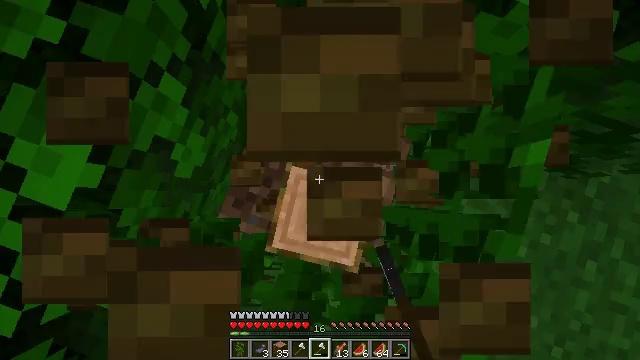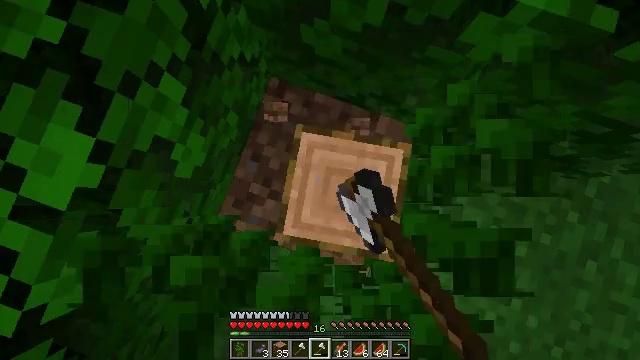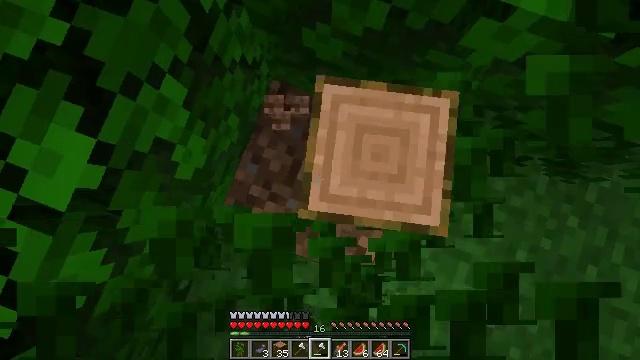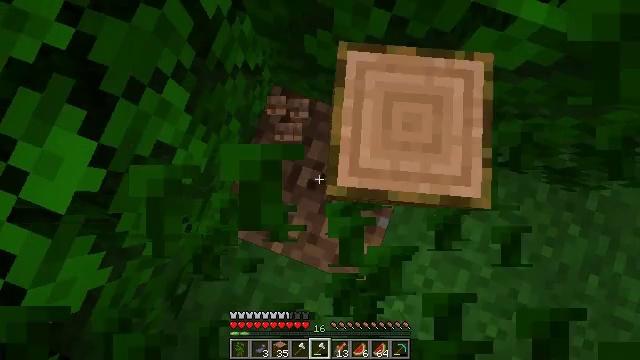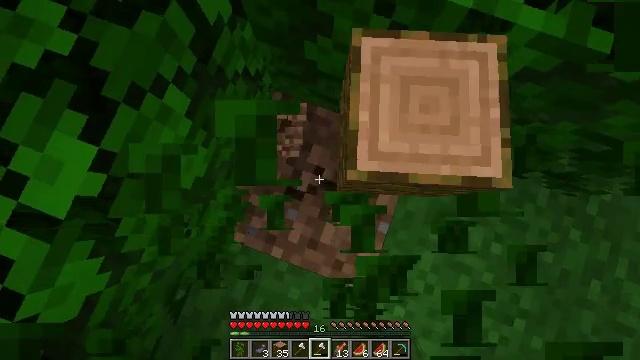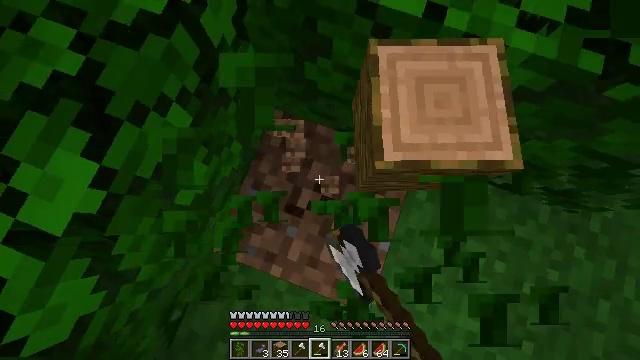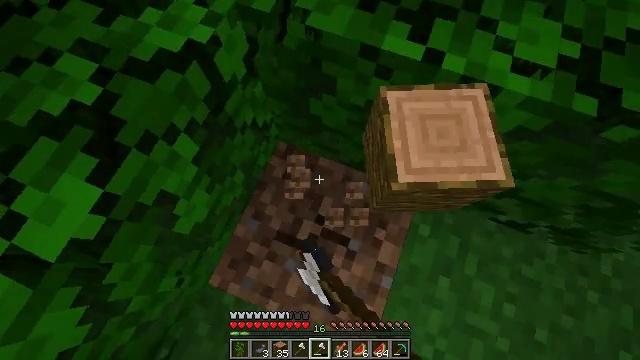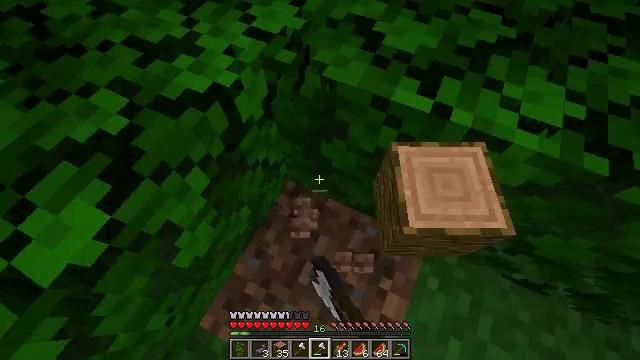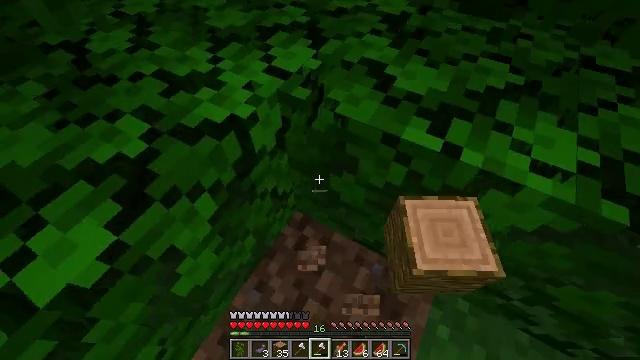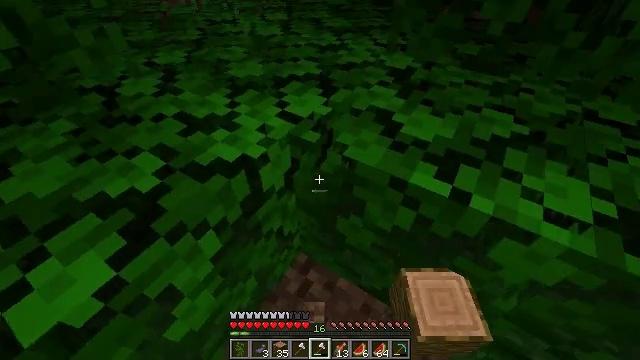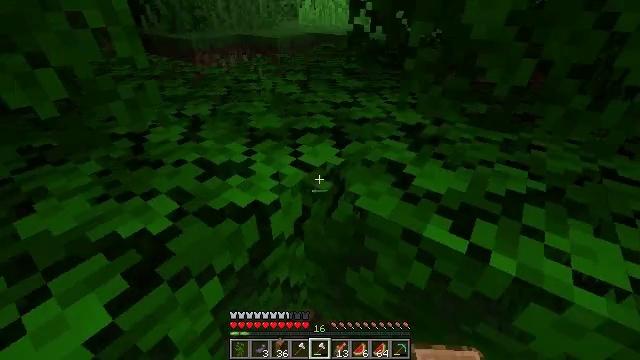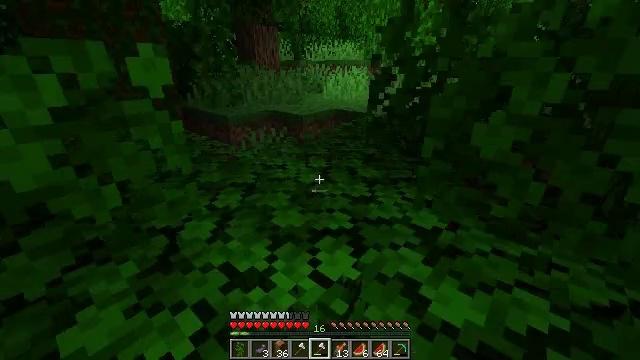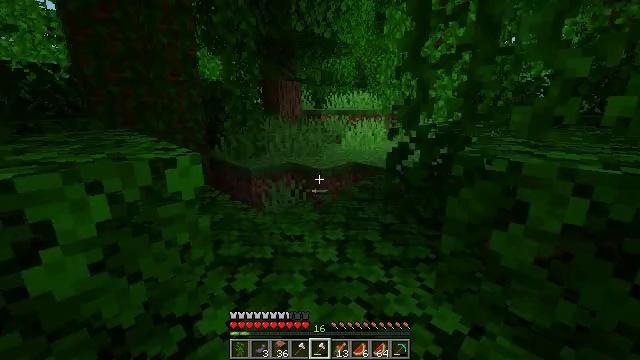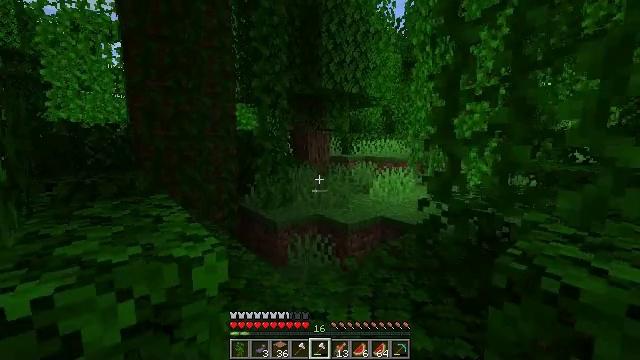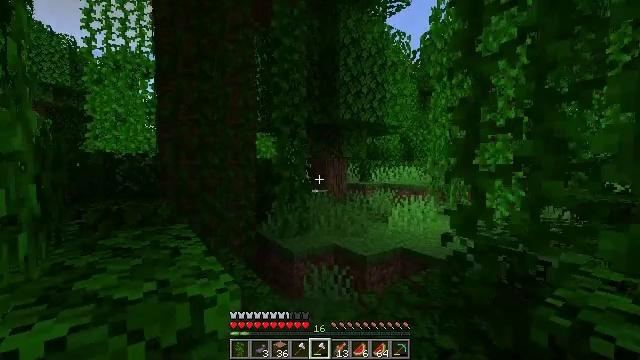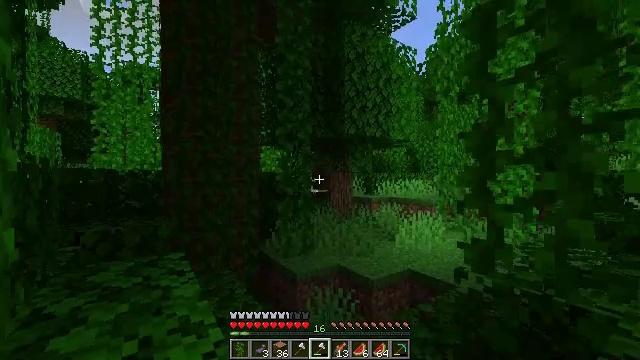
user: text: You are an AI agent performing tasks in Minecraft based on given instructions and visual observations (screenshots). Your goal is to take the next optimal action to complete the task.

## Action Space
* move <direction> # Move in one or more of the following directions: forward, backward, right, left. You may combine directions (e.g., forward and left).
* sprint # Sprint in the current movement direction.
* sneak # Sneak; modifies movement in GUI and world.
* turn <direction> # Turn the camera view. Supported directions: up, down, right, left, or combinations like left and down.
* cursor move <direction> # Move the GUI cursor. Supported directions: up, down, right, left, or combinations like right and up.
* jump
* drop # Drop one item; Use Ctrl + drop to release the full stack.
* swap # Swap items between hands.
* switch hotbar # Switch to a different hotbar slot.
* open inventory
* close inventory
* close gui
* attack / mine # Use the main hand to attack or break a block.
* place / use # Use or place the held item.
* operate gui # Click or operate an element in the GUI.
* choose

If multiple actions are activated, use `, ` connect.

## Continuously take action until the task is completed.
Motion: motion action
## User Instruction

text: Collect vines by mining them.
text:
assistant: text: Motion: attack / mine
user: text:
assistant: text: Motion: attack / mine
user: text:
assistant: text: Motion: turn up, attack / mine
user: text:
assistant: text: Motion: turn up, attack / mine
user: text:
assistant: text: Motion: turn up, attack / mine
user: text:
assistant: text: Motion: turn left and up, attack / mine
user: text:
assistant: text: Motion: turn left and up
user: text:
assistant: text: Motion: turn left and up
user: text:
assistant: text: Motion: turn left and up
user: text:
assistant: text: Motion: turn left and up
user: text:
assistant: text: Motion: move forward, turn left and up, jump
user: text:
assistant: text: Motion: move forward, turn left and up, jump
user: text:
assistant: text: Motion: move forward, turn left and up, jump
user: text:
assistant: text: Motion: move forward, turn left and up, jump
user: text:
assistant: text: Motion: move forward, turn left and up, jump
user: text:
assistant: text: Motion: move forward, jump
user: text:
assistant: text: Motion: move forward, jump
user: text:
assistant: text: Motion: move forward, jump
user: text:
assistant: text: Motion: move forward, jump
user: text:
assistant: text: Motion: move forward, sprint, turn left and down, jump
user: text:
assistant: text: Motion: move forward, sprint, turn left and down, jump
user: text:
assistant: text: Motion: move forward, sprint, turn down, jump
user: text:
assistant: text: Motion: move forward, turn down, jump
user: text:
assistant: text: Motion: move forward, turn down, jump
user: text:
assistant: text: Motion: move forward, jump
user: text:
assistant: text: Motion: move forward, turn left and down, jump
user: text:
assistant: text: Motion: move forward, turn left and down, jump
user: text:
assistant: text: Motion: move forward, turn left and down, jump
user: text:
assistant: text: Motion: move forward, turn left, jump
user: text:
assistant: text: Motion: move forward, sprint, turn left and up, jump